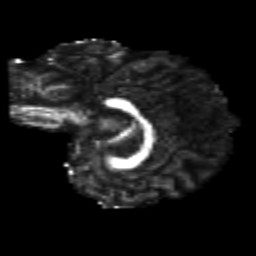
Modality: FA
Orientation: sagittal
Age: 24
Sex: female
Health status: healthy
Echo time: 0.074 s